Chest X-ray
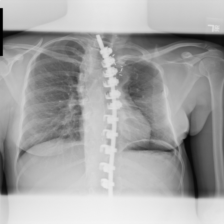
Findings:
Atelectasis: negative
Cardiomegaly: negative
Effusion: negative
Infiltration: negative
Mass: negative
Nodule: negative
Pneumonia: negative
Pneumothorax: negative
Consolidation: negative
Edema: negative
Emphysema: negative
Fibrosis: negative
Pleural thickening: negative
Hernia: negative